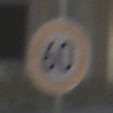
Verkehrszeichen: Geschwindigkeit60
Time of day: Night
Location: Outdoor (Urban)
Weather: PartlyCloudy
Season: NotSpecified
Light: Artificial